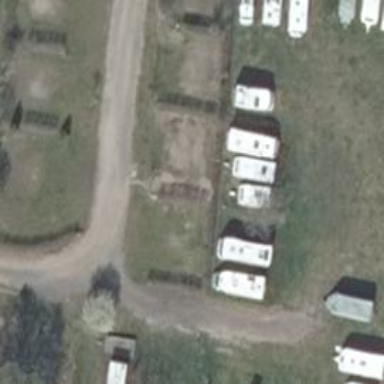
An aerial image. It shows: Camping pitch for tourists.